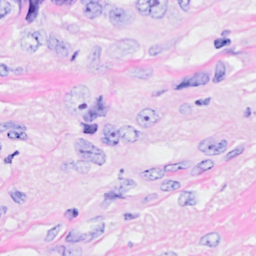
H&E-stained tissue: Breast